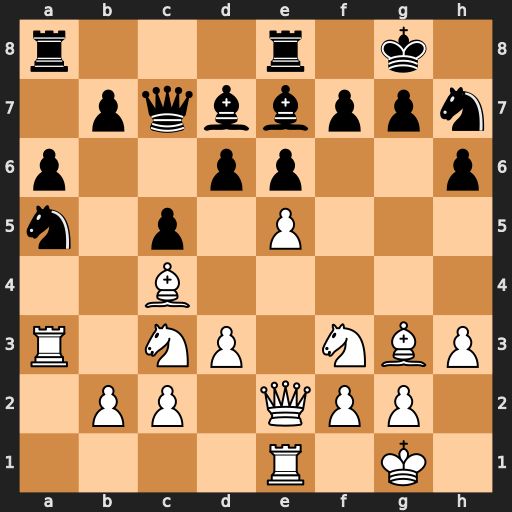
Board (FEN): r3r1k1/1pqbbppn/p2pp2p/n1p1P3/2B5/R1NP1NBP/1PP1QPP1/4R1K1
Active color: w
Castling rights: -
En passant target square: -
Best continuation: exd6 Bxd6 Bxd6 Qxd6 Rxa5